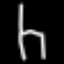
Label: chair